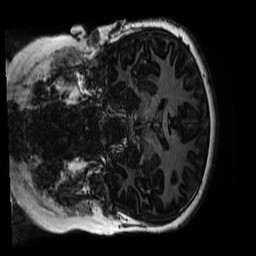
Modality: MP2RAGE
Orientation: coronal
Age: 10
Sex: male
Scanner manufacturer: siemens
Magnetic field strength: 3 T
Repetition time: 4 s
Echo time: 0.00303 s